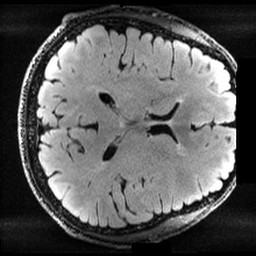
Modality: FLAIR
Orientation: axial
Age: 42
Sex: male
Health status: healthy
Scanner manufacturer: ge
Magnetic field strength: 3 T
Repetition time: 5 s
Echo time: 0.08928 s